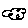
Label: cloud